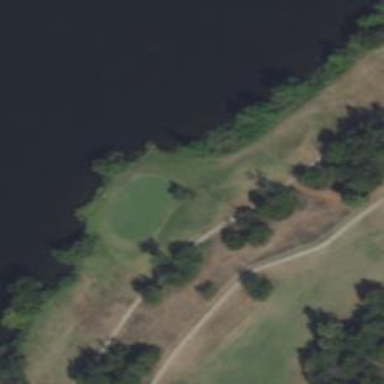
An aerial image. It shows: View of golf hole.